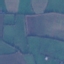
Land use / land cover class: Pasture